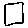
Label: square